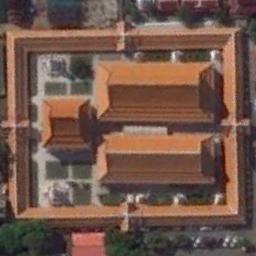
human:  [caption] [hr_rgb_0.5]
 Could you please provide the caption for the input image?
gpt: There are some trees near the palace .

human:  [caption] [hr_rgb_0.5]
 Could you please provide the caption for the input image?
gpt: The palace is on the open place next to some trees .

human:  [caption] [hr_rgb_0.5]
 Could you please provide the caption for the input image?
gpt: The brown palace has long walls, Three palaces and some lawns .

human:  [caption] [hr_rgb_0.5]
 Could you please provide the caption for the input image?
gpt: The roof of this palace is black and there is a white vacant lot in front of the palace .

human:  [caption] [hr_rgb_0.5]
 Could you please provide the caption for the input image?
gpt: A palace with three orange buildings and orange walls .